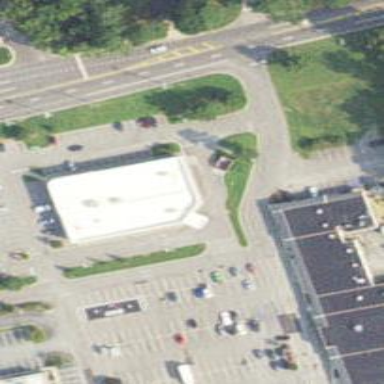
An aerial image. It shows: Pharmacy providing healthcare services.